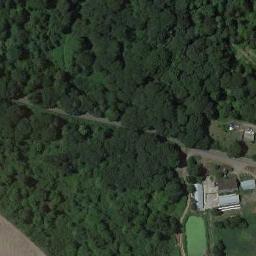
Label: forest